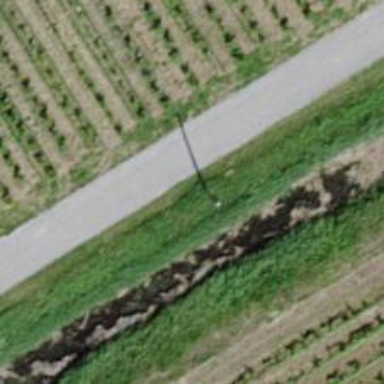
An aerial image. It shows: Minor power line.